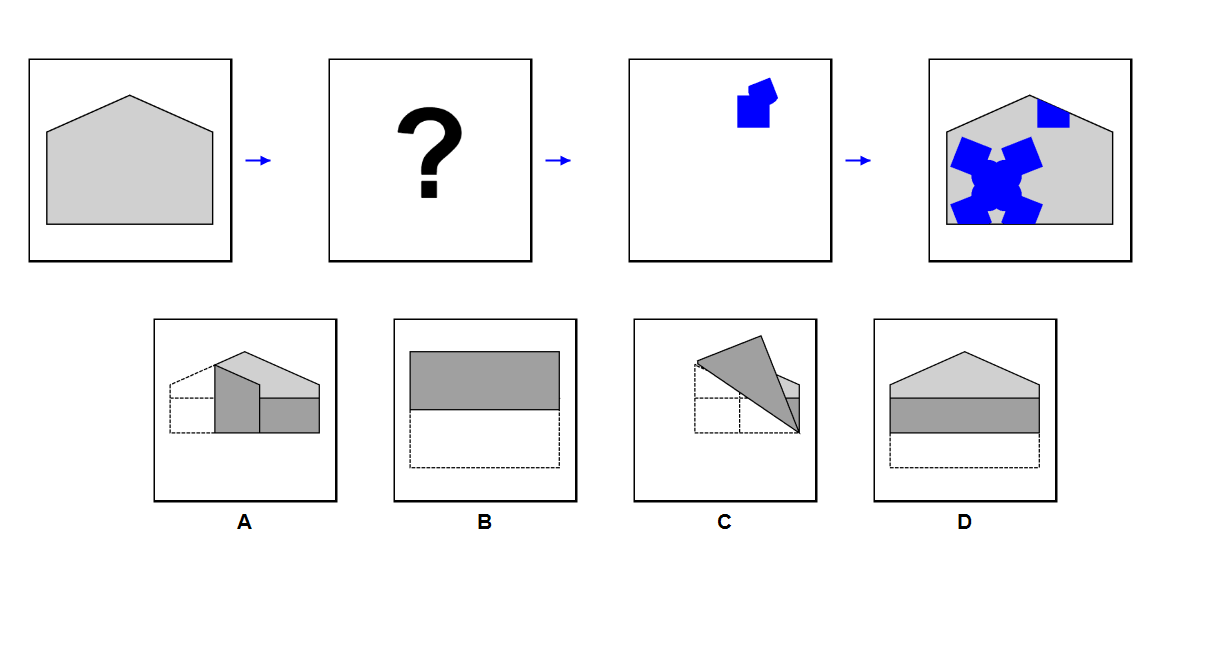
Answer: B